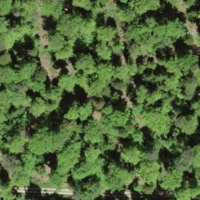
EUNIS habitat code: 41
Species observed at this site:
Teucrium scorodonia